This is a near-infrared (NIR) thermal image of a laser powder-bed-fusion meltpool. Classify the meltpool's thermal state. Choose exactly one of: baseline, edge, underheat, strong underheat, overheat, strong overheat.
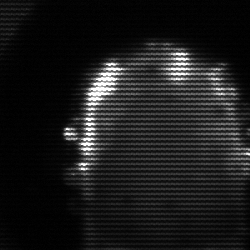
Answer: baseline